Question: I'm trying to make a simple tile based game engine in C#, just for fun.
When I'm simply load an image and draw it all over the panel inside 2 for loops, it works fine. Now I'm decided to make a Map class to handle XML maps, but it's not working as I expected.
I think, the problem is in the XML reader part, but I don't know what's that.
As you can see on the below image, the default "noimage" was displaying on the panel. However, it needs to display the map using the informations from the xml files.
(Load the image, cut it into tiles, then draw it to the panel inside the for loops).
The main code inside Form1:
'''
Map testmap = new Map("test.xml");
for (int y = 0; y < testmap.Height; y += 1)
{
for (int x = 0; x < testmap.Width; x += 1)
{
int t = int.Parse(testmap.Data[y].Substring(x, 1));
e.Graphics.DrawImage(testmap.TileSet, new Rectangle(x*32, y*32, 32, 32), testmap.Tiles[t], GraphicsUnit.Pixel);
}
}
'''
Map.cs:
'''
class Map
{
public string File = "";
public int Width = 0;
public int Height = 0;
public List<string> Data = new List<string>();
public Image TileSet = Image.FromFile("data/tiles/default.png");
public List<Rectangle> Tiles = new List<Rectangle>();
public Map(string fname)
{
File = fname;
XmlTextReader xml = new XmlTextReader("data/maps/" + File);
while (xml.Read())
{
if (xml.Name == "tileset")
{
XmlTextReader xml2 = new XmlTextReader("data/tiles/" + xml.Value);
while (xml2.Read())
{
if (xml2.Name == "image")
{
TileSet = Image.FromFile("data/tiles/" + xml2.Value);
}
else if (xml2.Name == "tile")
{
xml2.MoveToAttribute("x");
int x = int.Parse(xml2.Value);
xml2.MoveToAttribute("y");
int y = int.Parse(xml2.Value);
Tiles.Add(new Rectangle(x, y, 32, 32));
}
}
}
else if (xml.Name == "w")
{
Width = int.Parse(xml.Value);
}
else if (xml.Name == "h")
{
Height = int.Parse(xml.Value);
}
else if (xml.Name == "row")
{
Data.Add(xml.Value);
}
}
}
}
'''
data/maps/map.xml
'''
<?xml version="1.0" encoding="UTF-8"?>
<!-- Test Map -->
<tileset>grass.xml</tileset>
<w>16</w>
<h>16</h>
<map>
<row>0000000000000000</row>
<row>0001000000001000</row>
<row>0000000110000000</row>
<row>0000000000000000</row>
<row>0001000000001000</row>
<row>0000000110000000</row>
<row>0000000000000000</row>
<row>0001000000001000</row>
<row>0000000110000000</row>
<row>0000000000000000</row>
<row>0001000000001000</row>
<row>0000000110000000</row>
<row>0000000000000000</row>
<row>0001000000001000</row>
<row>0000000110000000</row>
<row>0000000000000000</row>
</map>
'''
data/tiles/grass.xml
'''
<?xml version="1.0" encoding="UTF-8"?>
<!-- Grass TileSet -->
grass.png
<tileset>
<tile x="16" y="48"></tile>
<tile x="0" y="0"></tile>
</tileset>
'''

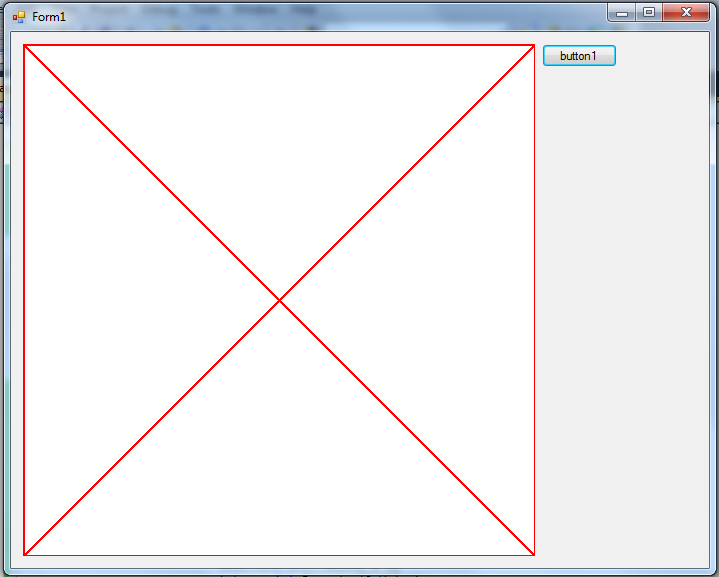
Answer: Iv basically changed the whole system around. iv managed to draw the map to a windows form.
Here is how your Map class should look:
'''
[XmlTypeAttribute(AnonymousType = true)]
[XmlRootAttribute(Namespace = "", IsNullable = false)]
public partial class Map
{
private string[] tilesetField;
private byte widthField;
private byte heightField;
private string[] dataField;
[XmlArrayItemAttribute("tile", IsNullable = false)]
public string[] tileset
{
get
{
return tilesetField;
}
set
{
tilesetField = value;
}
}
public byte width
{
get
{
return widthField;
}
set
{
widthField = value;
}
}
public byte height
{
get
{
return heightField;
}
set
{
heightField = value;
}
}
[XmlArrayItemAttribute("row", IsNullable = false)]
public string[] data
{
get
{
return dataField;
}
set
{
dataField = value;
}
}
}
'''
This is how your XML should look:
'''
<?xml version="1.0" encoding="UTF-8"?>
<Map>
<tileset>
<tile>grass.png</tile>
<tile>grass1.png</tile>
</tileset>
<width>16</width>
<height>16</height>
<data>
<row>0000000000000000</row>
<row>0001000000001000</row>
<row>0000000110000000</row>
<row>0000000000000000</row>
<row>0001000000001000</row>
<row>0000000110000000</row>
<row>0000000000000000</row>
<row>0001000000001000</row>
<row>0000000110000000</row>
<row>0000000000000000</row>
<row>0001000000001000</row>
<row>0000000110000000</row>
<row>0000000000000000</row>
<row>0001000000001000</row>
<row>0000000110000000</row>
<row>0000000000000000</row>
</data>
</Map>
'''
Now you can simply draw the map like this:
'''
private void panel1_Paint(object sender, PaintEventArgs e)
{
XmlSerializer ser = new XmlSerializer(typeof(Map));
Map testmap;
using (XmlReader reader = XmlReader.Create("test.xml"))
{
testmap = (Map)ser.Deserialize(reader);
}
for (int y = 0; y < testmap.height; y += 1)
{
for (int x = 0; x < testmap.width; x += 1)
{
int t = int.Parse(testmap.data[y].Substring(x, 1));
e.Graphics.DrawImage(Image.FromFile(testmap.tileset[t]), new Rectangle(x * 32, y * 32, 32, 32));
}
}
}
'''
So basically the XML can explain exactly how it works,
Firstly, like your first design the map had a width and height. The map also has tiles, these tiles are listed in the tileset. The order they are in is the index of the tile.
Then the data of the map is rows and columns of tile indexes.